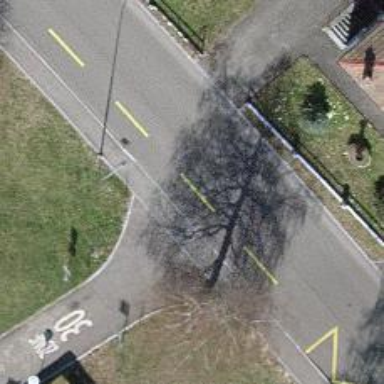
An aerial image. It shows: Crossing on the road.